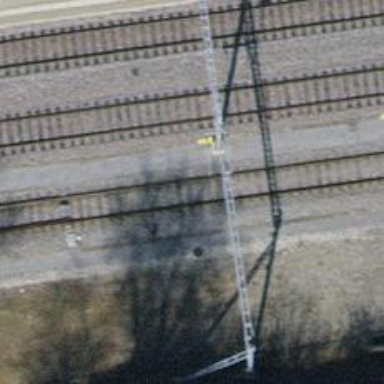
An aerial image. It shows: Single-track railway siding with electrified contact lines.